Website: walmart
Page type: store-pickup
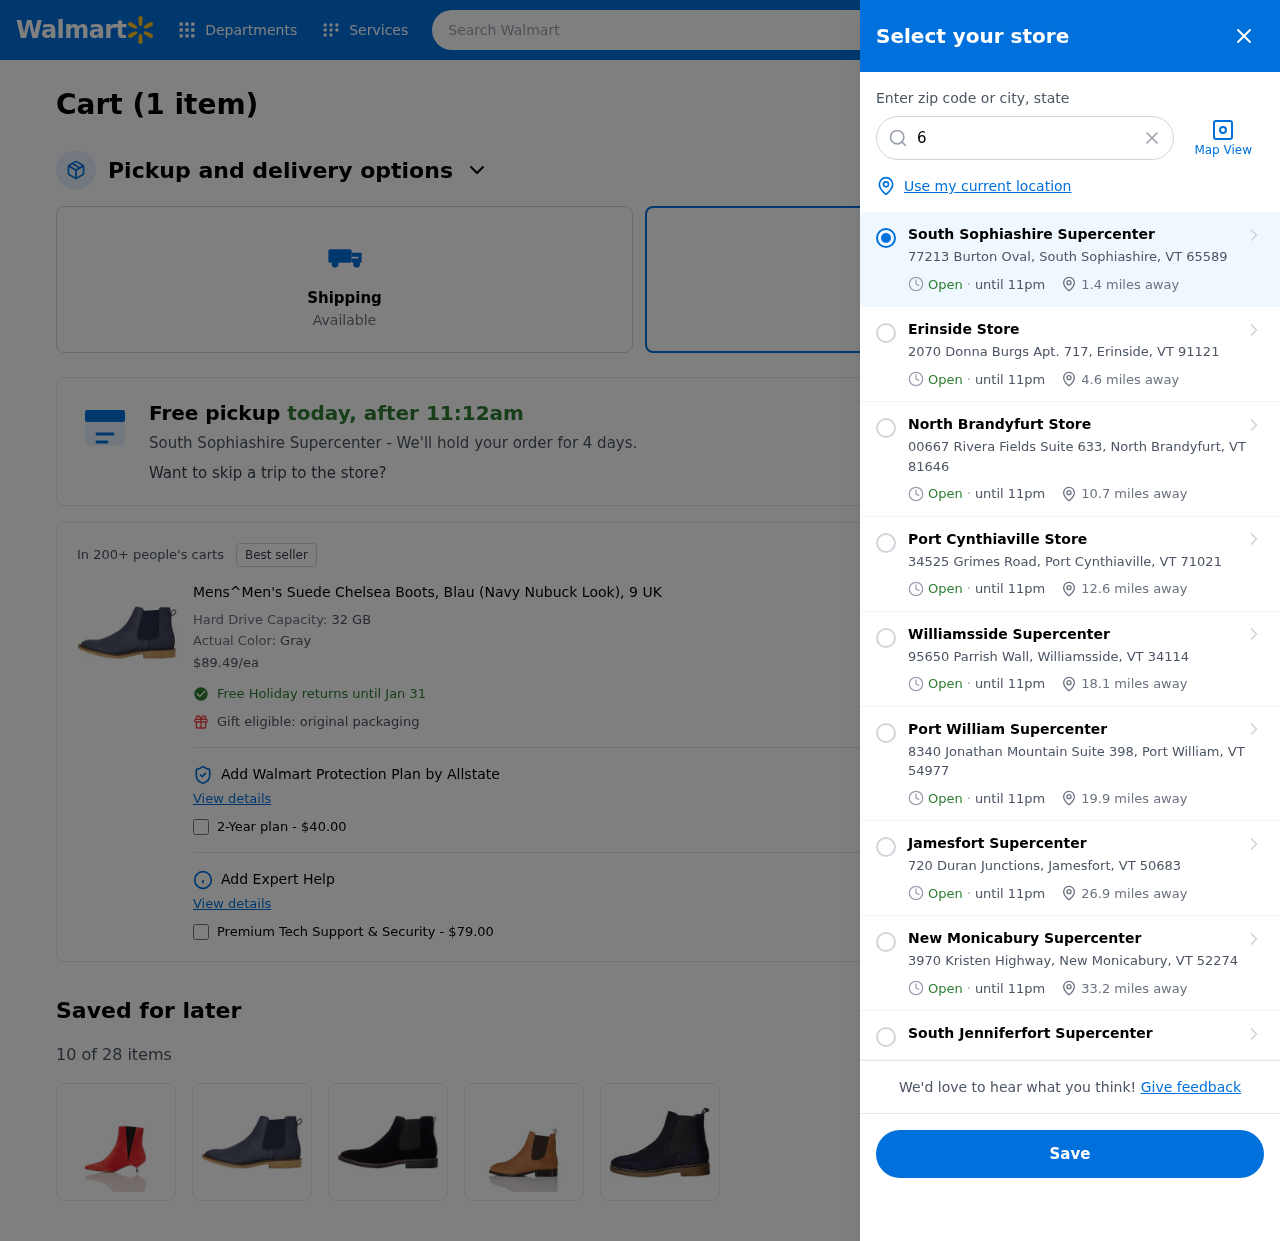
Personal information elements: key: PII_CITY
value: South Sophiashire
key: PII_CITY
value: South Sophiashire Supercenter
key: PII_CITY_STATE_ZIP
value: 77213 Burton Oval, South Sophiashire, VT 65589
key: PII_LOCATION1_CITY
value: Erinside Store
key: PII_LOCATION1_CITY_STATE_ZIP
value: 2070 Donna Burgs Apt. 717, Erinside, VT 91121
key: PII_LOCATION2_CITY
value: North Brandyfurt Store
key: PII_LOCATION2_CITY_STATE_ZIP
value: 00667 Rivera Fields Suite 633, North Brandyfurt, VT 81646
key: PII_LOCATION3_CITY
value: Port Cynthiaville Store
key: PII_LOCATION3_CITY_STATE_ZIP
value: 34525 Grimes Road, Port Cynthiaville, VT 71021
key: PII_LOCATION4_CITY
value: Williamsside Supercenter
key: PII_LOCATION4_CITY_STATE_ZIP
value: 95650 Parrish Wall, Williamsside, VT 34114
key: PII_LOCATION5_CITY
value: Port William Supercenter
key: PII_LOCATION5_CITY_STATE_ZIP
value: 8340 Jonathan Mountain Suite 398, Port William, VT 54977
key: PII_LOCATION6_CITY
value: Jamesfort Supercenter
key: PII_LOCATION6_CITY_STATE_ZIP
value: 720 Duran Junctions, Jamesfort, VT 50683
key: PII_LOCATION7_CITY
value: New Monicabury Supercenter
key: PII_LOCATION7_CITY_STATE_ZIP
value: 3970 Kristen Highway, New Monicabury, VT 52274
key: PII_LOCATION8_CITY
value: South Jenniferfort Supercenter
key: PII_POSTCODE
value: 65589
Product elements: key: PRODUCT1_NAME
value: Mens^Men's Suede Chelsea Boots, Blau (Navy Nubuck Look), 9 UK
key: PRODUCT1_PRICE
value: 89.49
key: PRODUCT1_DESC
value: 32 GB
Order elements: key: ORDER_NUM_ITEMS
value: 1
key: ORDER_NUM_ITEMS
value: Cart (1 item)
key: ORDER_DELIVERY_DATE
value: today, after 11:12am
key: ORDER_ITEM1_QUANTITY
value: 1
Search elements: key: HEADER_SEARCH
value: Search Walmart
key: SEARCH_LOCATION
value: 65589